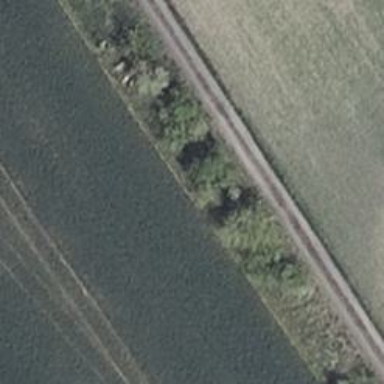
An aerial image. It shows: Row of trees in natural setting.